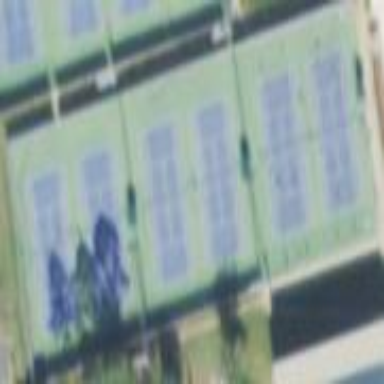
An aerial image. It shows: Tennis court on the leisure land pitch.